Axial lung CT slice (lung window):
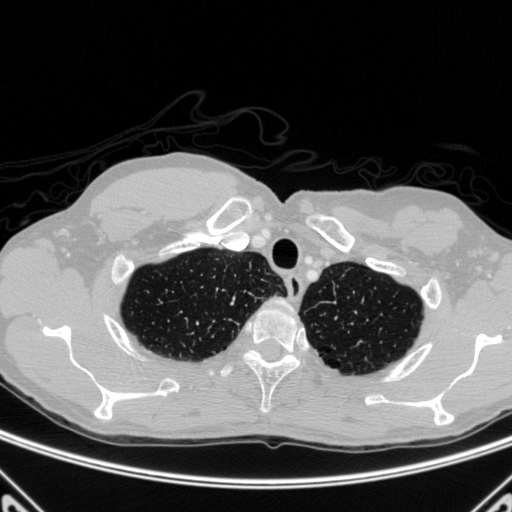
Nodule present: no